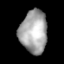
Tissue: lung
Cell type: Epithelial cells
Senescence score: 0.2437
Nuclear area (px): 1143
Mean DAPI intensity: 165.198